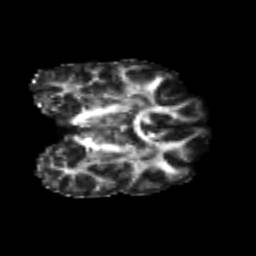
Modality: FA
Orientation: coronal
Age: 20
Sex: female
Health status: healthy
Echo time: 0.074 s